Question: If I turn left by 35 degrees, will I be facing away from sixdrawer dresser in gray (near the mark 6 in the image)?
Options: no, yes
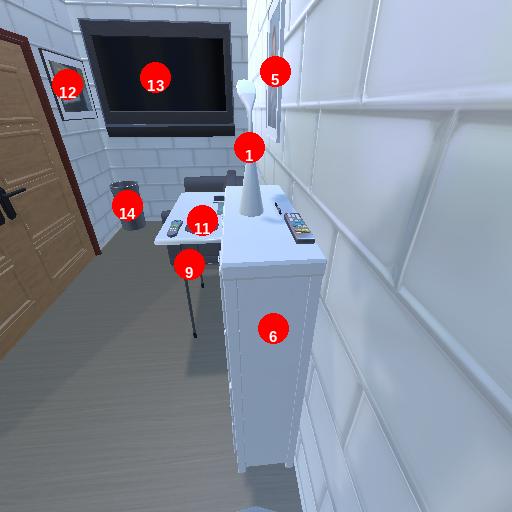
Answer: no